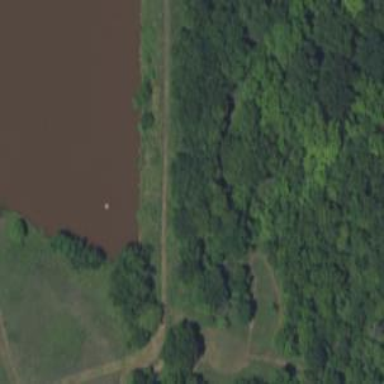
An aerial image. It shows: Reservoir.